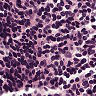
Metastatic tissue present: no